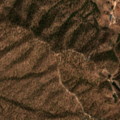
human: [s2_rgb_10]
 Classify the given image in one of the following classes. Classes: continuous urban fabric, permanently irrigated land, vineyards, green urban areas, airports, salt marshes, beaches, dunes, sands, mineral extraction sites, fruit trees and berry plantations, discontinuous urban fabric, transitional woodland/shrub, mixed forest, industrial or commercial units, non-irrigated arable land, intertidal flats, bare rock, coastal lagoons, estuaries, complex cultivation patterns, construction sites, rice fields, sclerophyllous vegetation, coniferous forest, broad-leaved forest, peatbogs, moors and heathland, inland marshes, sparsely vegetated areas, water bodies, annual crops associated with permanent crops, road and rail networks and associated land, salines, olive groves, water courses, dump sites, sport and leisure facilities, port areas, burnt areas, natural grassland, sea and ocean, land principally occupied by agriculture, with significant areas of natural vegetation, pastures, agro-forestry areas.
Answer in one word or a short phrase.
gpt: agro-forestry areas, broad-leaved forest